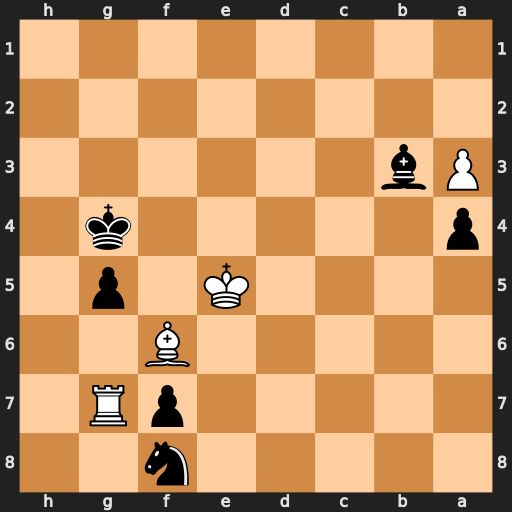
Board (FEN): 5n2/5pR1/5B2/4K1p1/p5k1/Pb6/8/8
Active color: b
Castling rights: -
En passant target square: -
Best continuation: Nd7+ Kd6 Nxf6